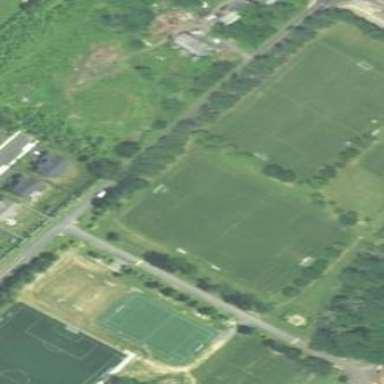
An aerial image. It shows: Soccer pitch with grass surface for leisure and sports.